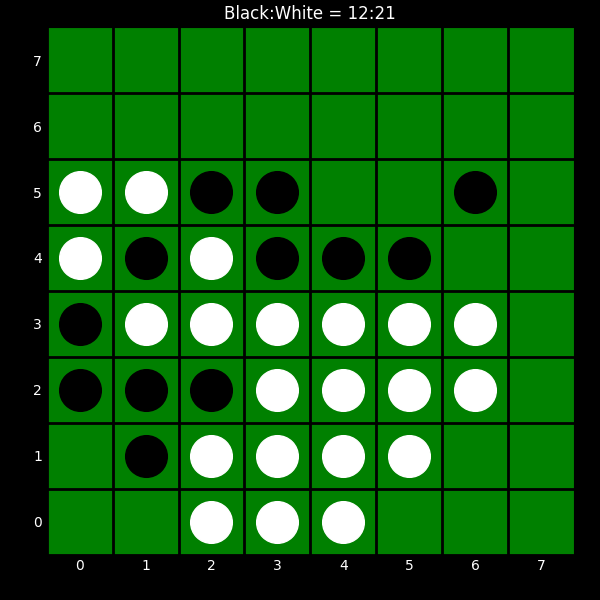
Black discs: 12
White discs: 21